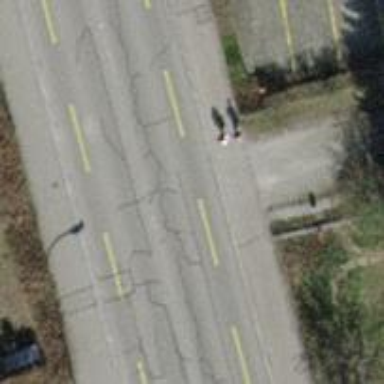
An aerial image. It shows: Uncontrolled crossing on the road.